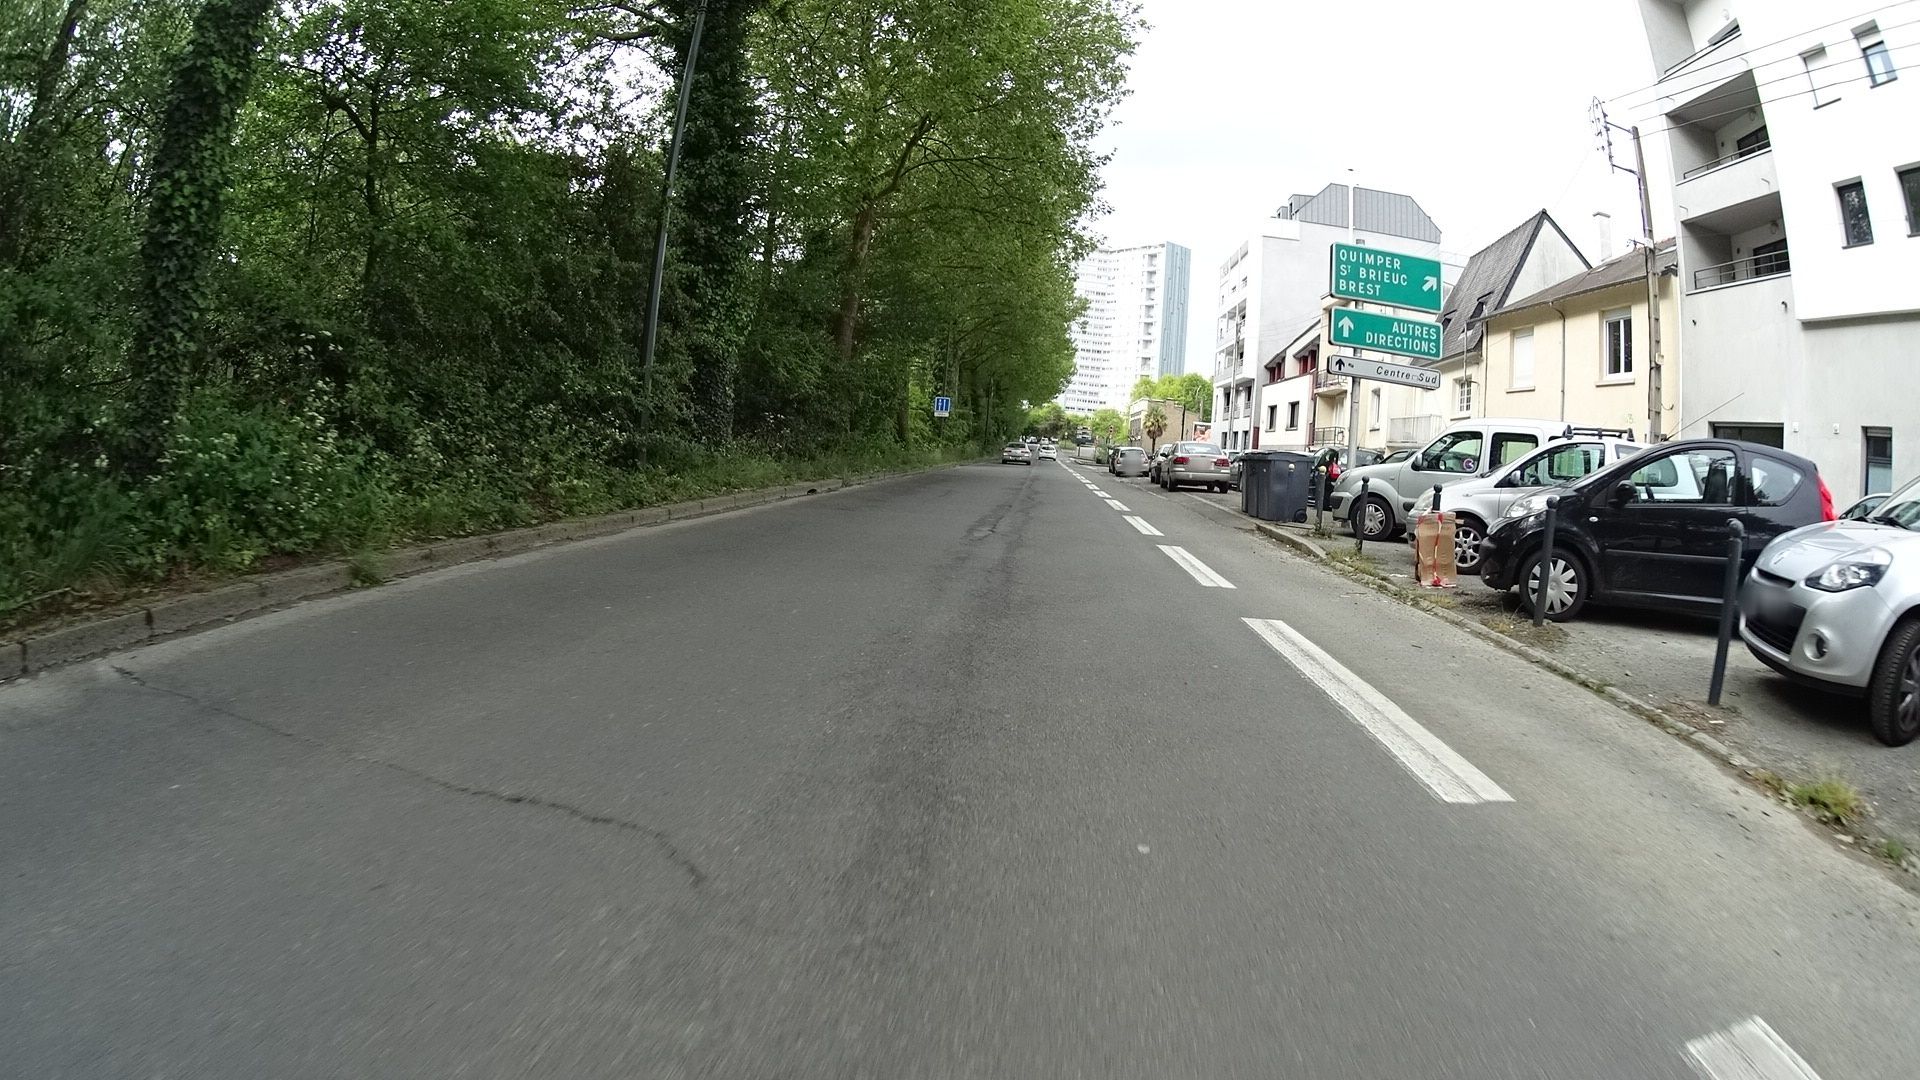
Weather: clear
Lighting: day
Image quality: good
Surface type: driving surface
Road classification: primary
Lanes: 2
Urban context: urban centre
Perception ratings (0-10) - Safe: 8.53, Lively: 8.31, Beautiful: 9.35, Boring: 5.83, Depressing: 2.53, Wealthy: 7.25